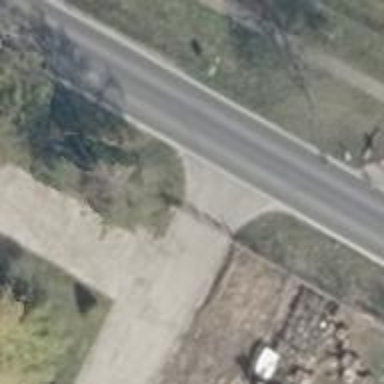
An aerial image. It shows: Secondary road.